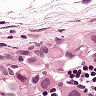
Metastatic tissue present: yes